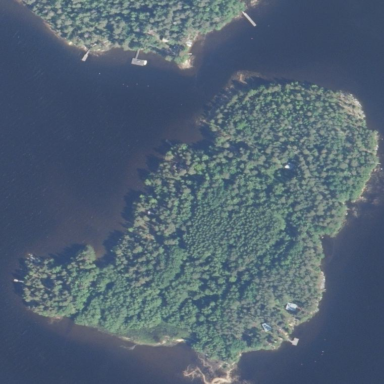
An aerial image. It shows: Mixed woodland on island.